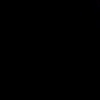
Label: space